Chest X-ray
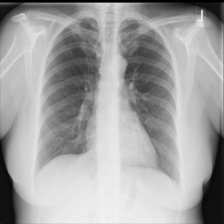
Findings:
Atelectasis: negative
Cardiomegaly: negative
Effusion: negative
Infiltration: negative
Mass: negative
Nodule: negative
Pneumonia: negative
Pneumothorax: negative
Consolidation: negative
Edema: negative
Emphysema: negative
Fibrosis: negative
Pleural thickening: negative
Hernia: negative